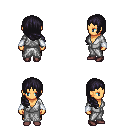
a pixel art fantasy rpg character, female body template, human, tanned skin, white robe, gold greaves, raven right-swept hairstyle, white cloth bracers, maroon shoes, four views (front, back, left, right), 2x2 character sprite sheet, small pixel art, hard edges, no anti-aliasing